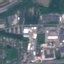
Label: Industrial